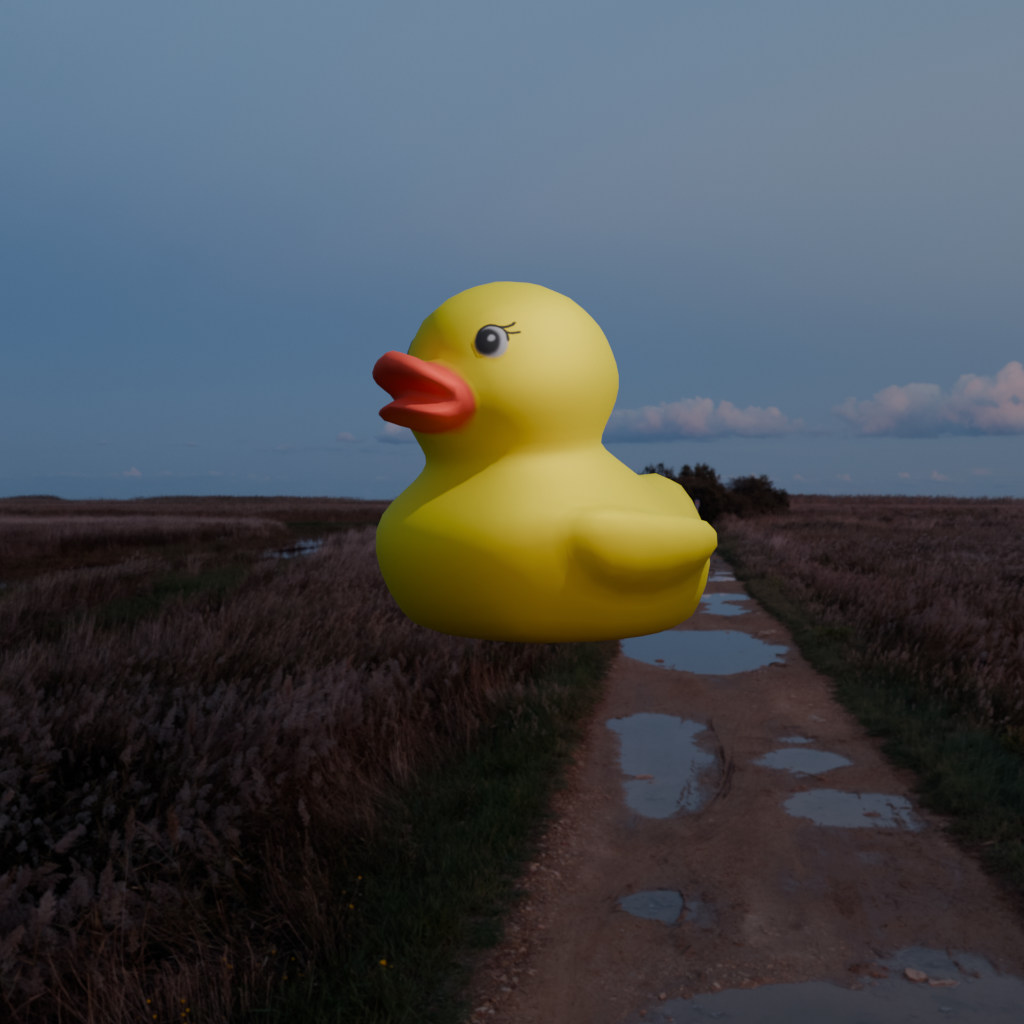
an image of a yellow rubber duck seen from <front_left> in a muddy path at sunset with fields on both sides.